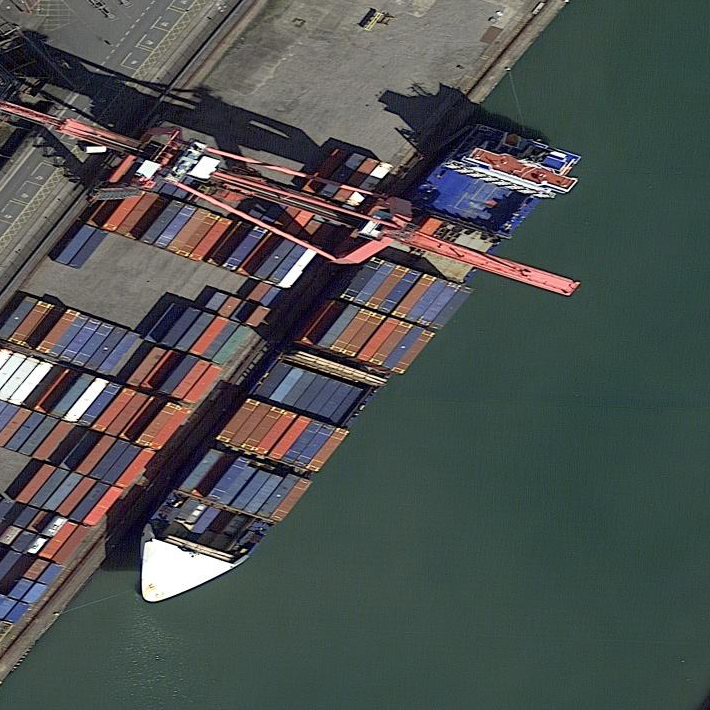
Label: civil